Question: I got this plot by narrowing down the diamond dataset in ggplot2. I did this by sorting for a x limit, cut, etc.
'''
library(ggplot2)
qplot(price,carat,data=diamonds,cut="Ideal",color=clarity) + xlim(2500,3000) + ylim(1,1.6)
'''

How do I extract this data? Does this represent its own subset of the large dataset? So that I can do things like get the mean price, max carat values, etc. ?
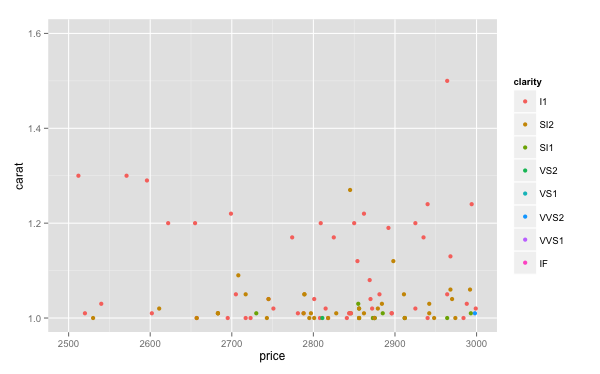
Answer: You can get just the points that appear in that plot:
'''
subset(diamonds, price >= 2500 & price <= 3000 & carat >= 1 & carat <= 1.6)
'''